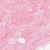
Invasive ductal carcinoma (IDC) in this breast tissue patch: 0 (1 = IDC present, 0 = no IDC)